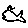
Label: fish